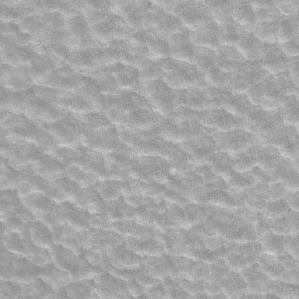
Label: frost